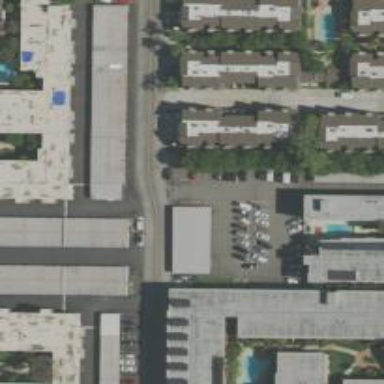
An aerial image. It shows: Alleyway designated as service road.